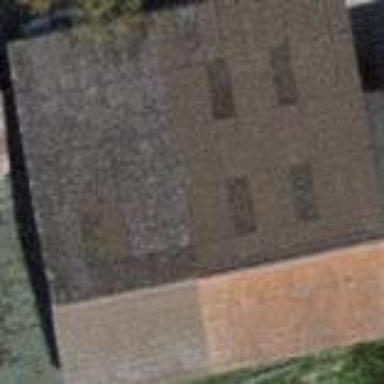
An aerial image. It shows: Building with tile roof.